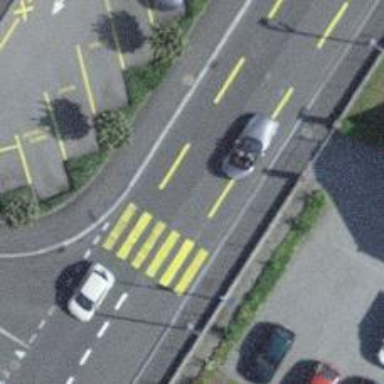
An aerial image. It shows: Marked crossing on the road.